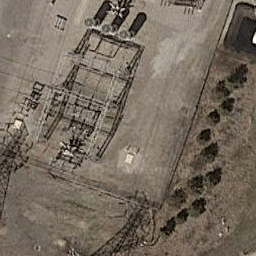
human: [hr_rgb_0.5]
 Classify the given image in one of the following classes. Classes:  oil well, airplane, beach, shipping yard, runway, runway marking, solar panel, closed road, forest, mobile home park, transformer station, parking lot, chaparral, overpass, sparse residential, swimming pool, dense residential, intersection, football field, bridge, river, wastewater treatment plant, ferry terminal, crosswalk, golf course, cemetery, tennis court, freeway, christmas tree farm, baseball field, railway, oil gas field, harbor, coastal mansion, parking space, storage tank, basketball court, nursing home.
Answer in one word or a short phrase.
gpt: transformer station